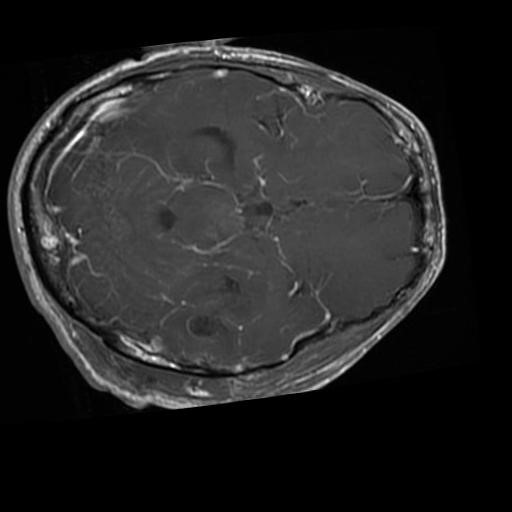
Label: brain_glioma